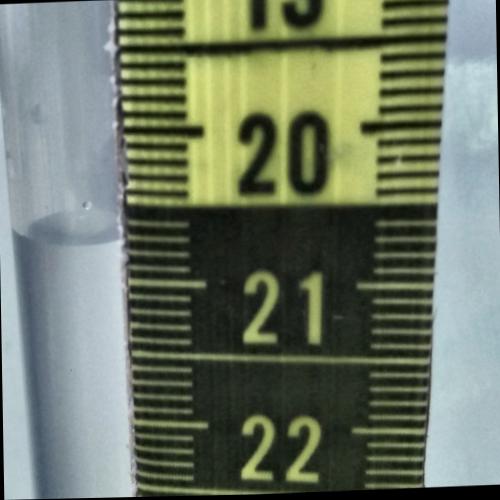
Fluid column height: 20.7 cm